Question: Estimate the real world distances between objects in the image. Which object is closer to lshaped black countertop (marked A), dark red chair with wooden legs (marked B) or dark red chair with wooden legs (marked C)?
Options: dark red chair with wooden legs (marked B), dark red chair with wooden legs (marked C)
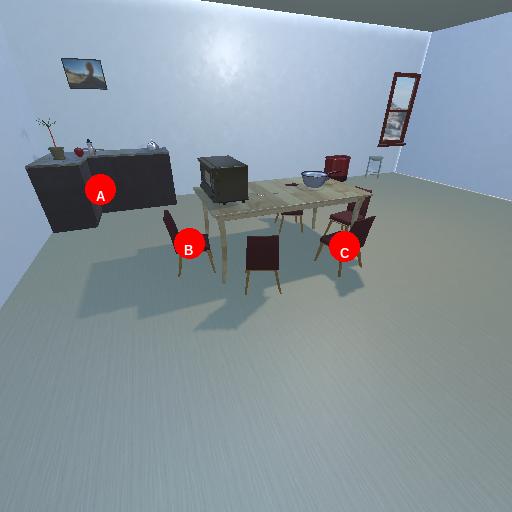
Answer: dark red chair with wooden legs (marked B)